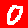
Digit: 0